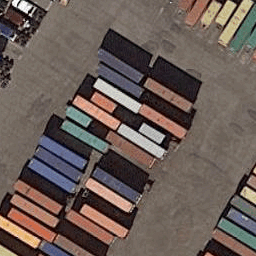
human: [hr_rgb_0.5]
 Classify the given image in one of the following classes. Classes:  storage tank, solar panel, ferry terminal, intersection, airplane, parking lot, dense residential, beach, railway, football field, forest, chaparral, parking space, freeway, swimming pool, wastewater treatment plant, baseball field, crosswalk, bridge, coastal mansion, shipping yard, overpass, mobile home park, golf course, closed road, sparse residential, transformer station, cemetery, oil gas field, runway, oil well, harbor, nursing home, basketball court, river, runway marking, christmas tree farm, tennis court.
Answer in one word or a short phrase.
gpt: shipping yard